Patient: sex F, age 65
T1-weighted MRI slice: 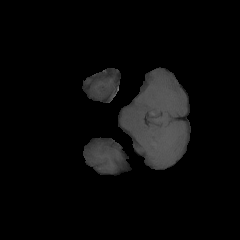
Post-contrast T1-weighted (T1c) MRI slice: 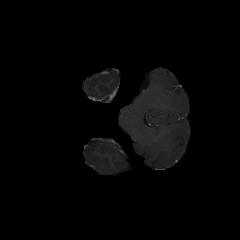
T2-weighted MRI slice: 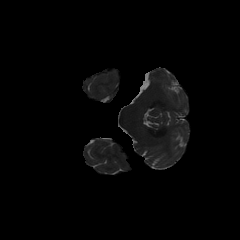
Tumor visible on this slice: no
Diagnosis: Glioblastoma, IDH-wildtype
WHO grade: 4